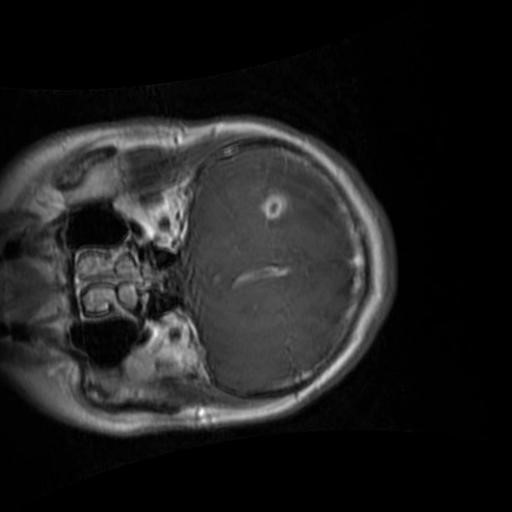
Label: brain_glioma